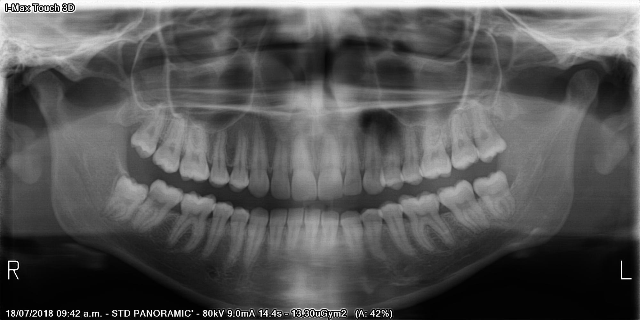
adult